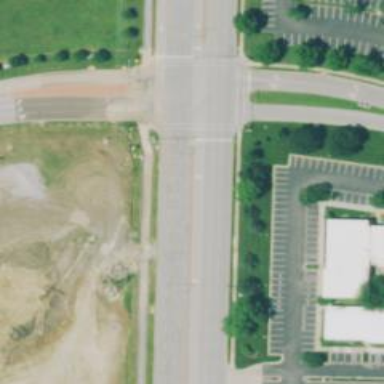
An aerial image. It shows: Road with dash markings.